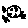
Label: moon